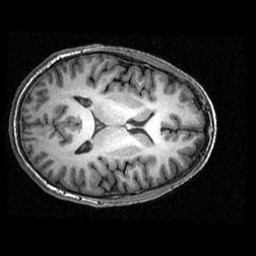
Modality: T1w
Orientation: axial
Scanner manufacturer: ge
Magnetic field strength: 3 T
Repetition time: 0.00904 s
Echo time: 0.00184 s